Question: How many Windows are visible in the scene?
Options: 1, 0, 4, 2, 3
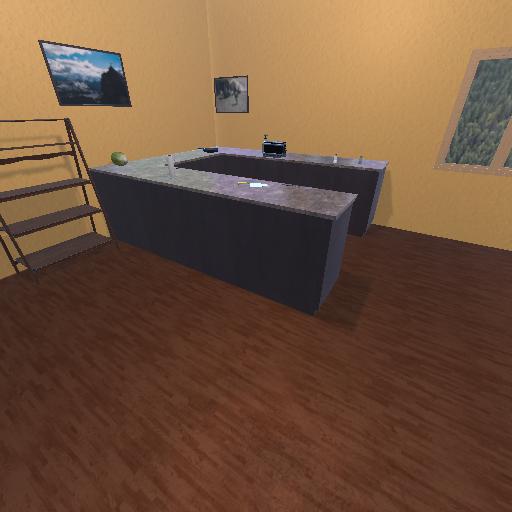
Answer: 1